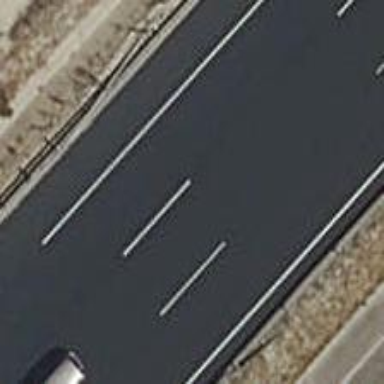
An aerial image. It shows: Motorway.